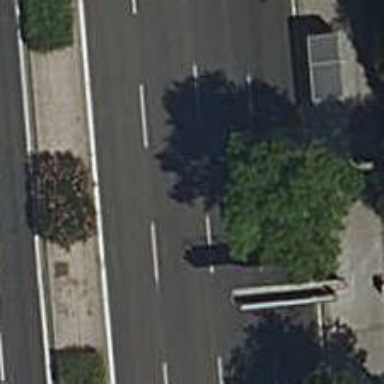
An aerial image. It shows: Primary highway.